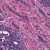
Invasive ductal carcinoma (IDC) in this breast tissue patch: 1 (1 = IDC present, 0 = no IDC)